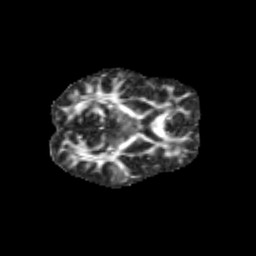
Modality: FA
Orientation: axial
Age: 12
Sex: female
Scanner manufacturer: siemens
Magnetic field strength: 3 T
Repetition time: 3.8 s
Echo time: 0.07 s